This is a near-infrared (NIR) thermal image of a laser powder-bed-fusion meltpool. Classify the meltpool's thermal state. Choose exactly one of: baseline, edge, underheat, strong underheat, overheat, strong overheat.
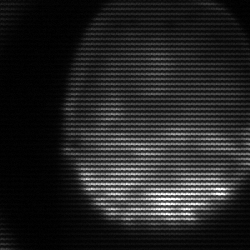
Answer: edge